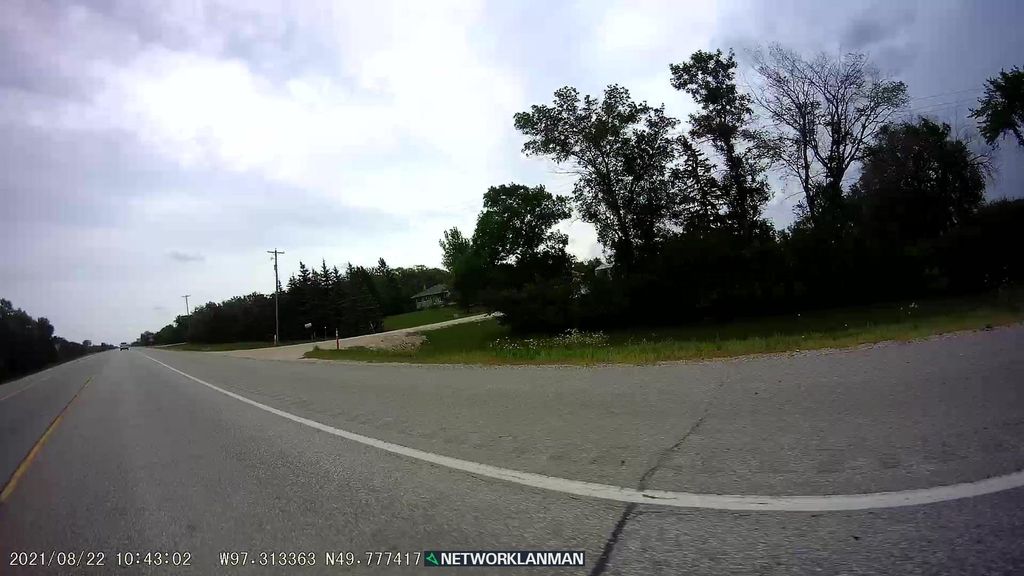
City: winnipeg